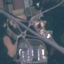
Label: Highway